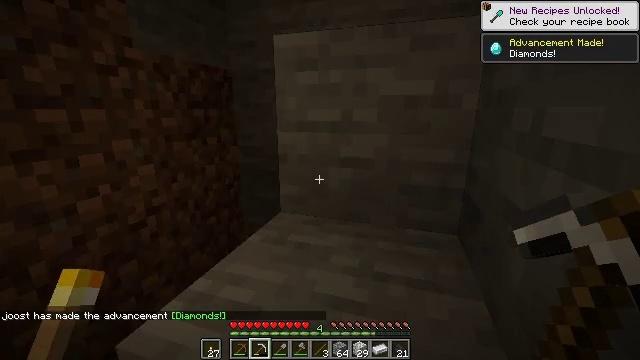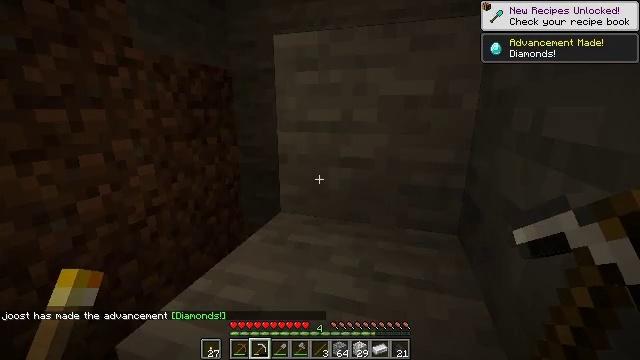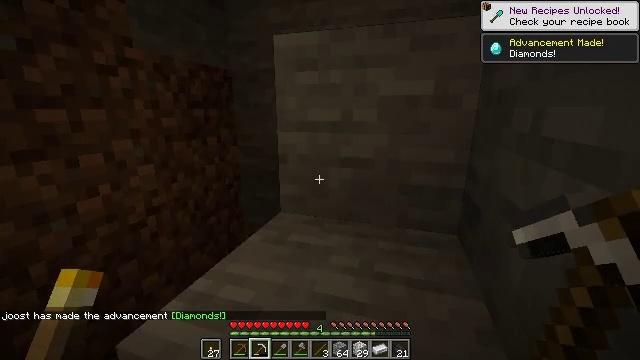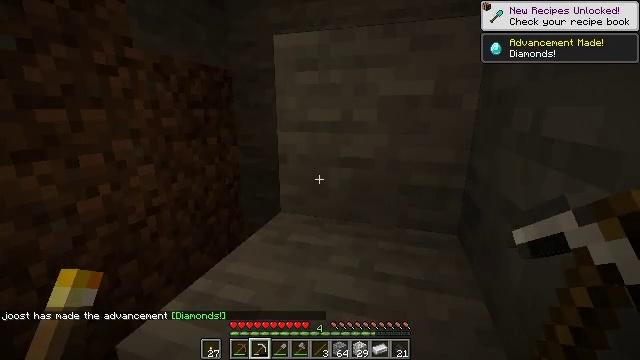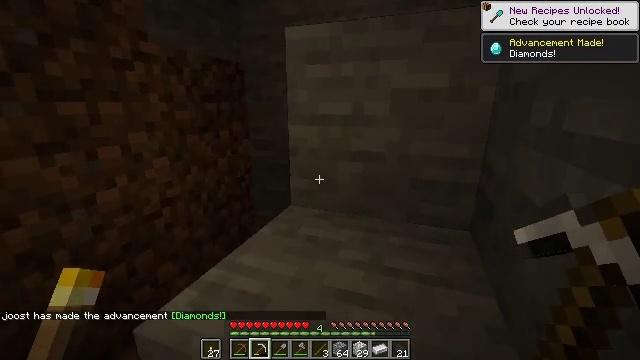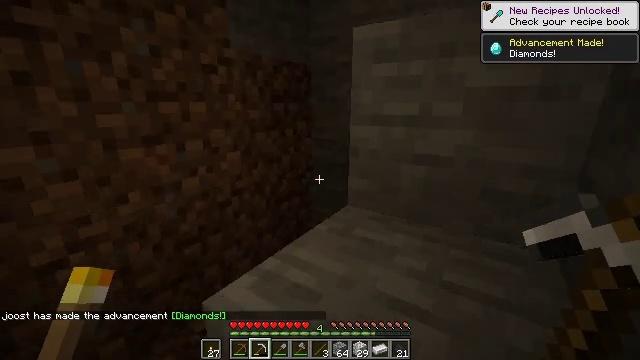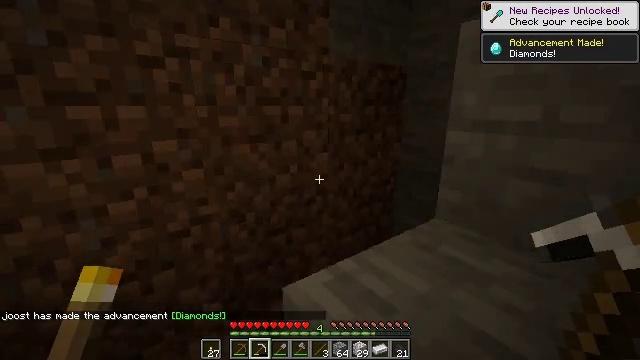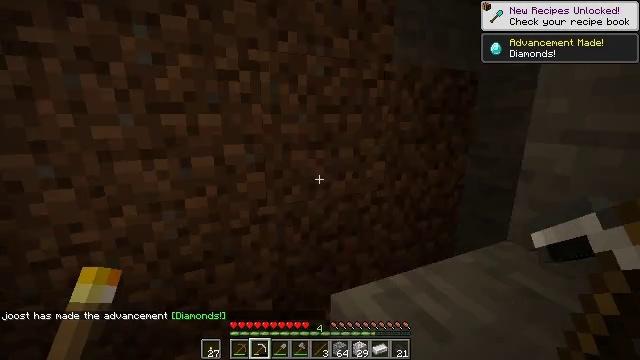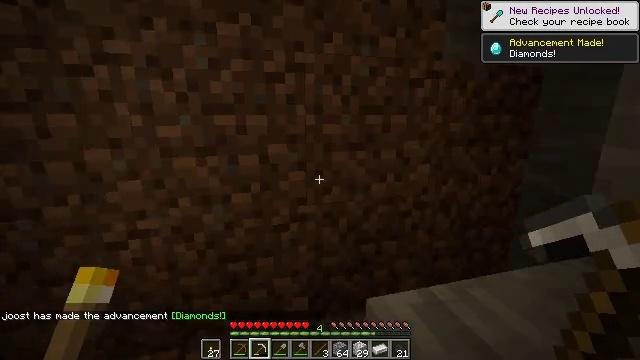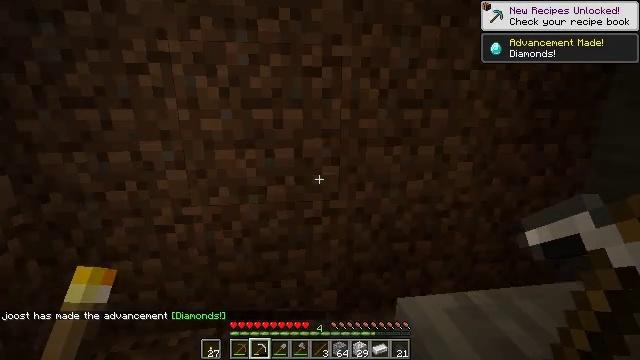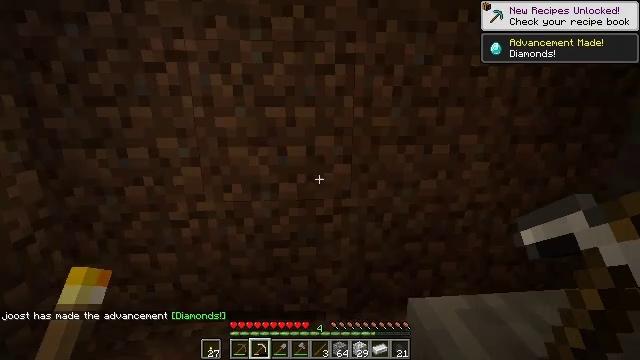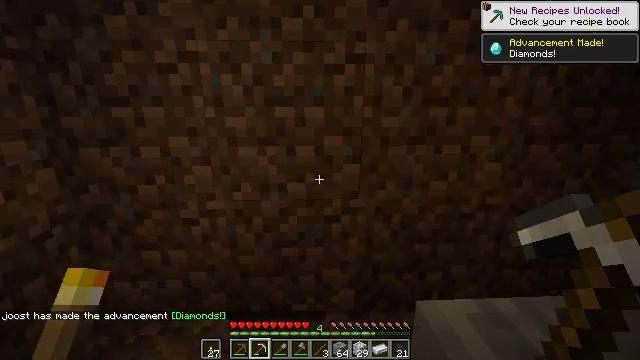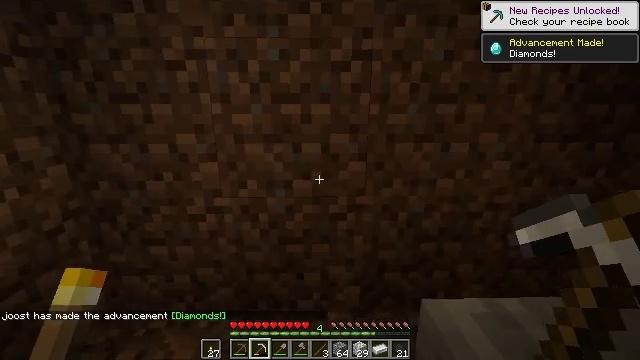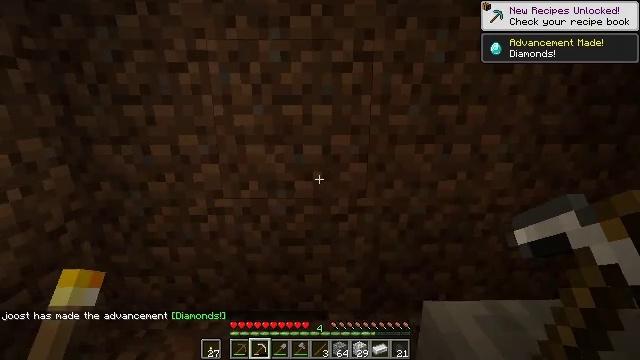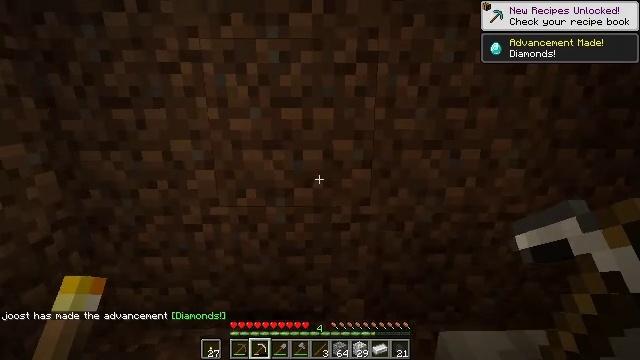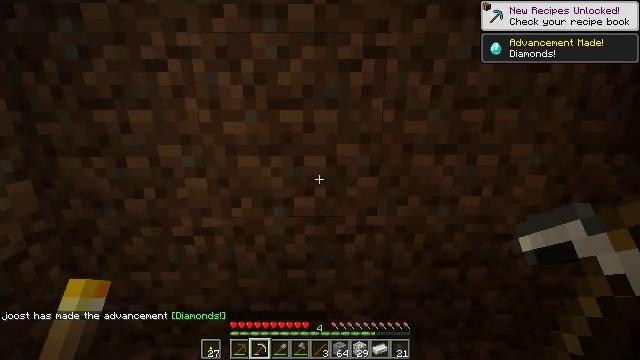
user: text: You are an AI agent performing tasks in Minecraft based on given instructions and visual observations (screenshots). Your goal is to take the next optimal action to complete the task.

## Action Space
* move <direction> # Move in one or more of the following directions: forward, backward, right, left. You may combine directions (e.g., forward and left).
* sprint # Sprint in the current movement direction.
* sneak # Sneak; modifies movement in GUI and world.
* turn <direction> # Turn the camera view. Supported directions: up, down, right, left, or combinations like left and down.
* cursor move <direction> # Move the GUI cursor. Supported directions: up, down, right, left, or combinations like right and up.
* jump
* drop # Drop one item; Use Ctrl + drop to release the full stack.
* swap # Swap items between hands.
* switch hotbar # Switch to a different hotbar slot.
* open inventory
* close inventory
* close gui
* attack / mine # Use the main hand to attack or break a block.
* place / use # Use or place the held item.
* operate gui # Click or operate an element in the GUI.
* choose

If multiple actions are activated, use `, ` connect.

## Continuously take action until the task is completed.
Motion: motion action
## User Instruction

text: Get dirt block.
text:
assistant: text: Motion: no_op
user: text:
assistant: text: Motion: no_op
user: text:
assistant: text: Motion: no_op
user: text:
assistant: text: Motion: turn left and down
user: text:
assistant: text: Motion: turn left
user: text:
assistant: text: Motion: turn left
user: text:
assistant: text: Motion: turn left and up
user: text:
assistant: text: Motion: turn left
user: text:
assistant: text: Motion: turn left and down
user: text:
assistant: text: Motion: turn left
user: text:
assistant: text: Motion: turn left
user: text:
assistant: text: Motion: turn left
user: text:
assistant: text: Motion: move forward
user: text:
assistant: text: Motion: move forward
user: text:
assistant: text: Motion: move forward
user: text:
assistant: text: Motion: move forward
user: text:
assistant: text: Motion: no_op
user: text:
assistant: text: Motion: no_op
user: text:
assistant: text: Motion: no_op
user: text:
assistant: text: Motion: turn left
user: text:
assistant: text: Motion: turn left
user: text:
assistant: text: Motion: open inventory
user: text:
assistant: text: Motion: open inventory
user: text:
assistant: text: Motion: open inventory
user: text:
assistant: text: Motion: open inventory
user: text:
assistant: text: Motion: no_op
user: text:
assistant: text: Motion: no_op
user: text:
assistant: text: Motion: no_op
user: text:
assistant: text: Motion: no_op
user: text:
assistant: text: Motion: no_op